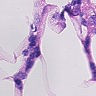
Metastatic tissue present: no